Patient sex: F
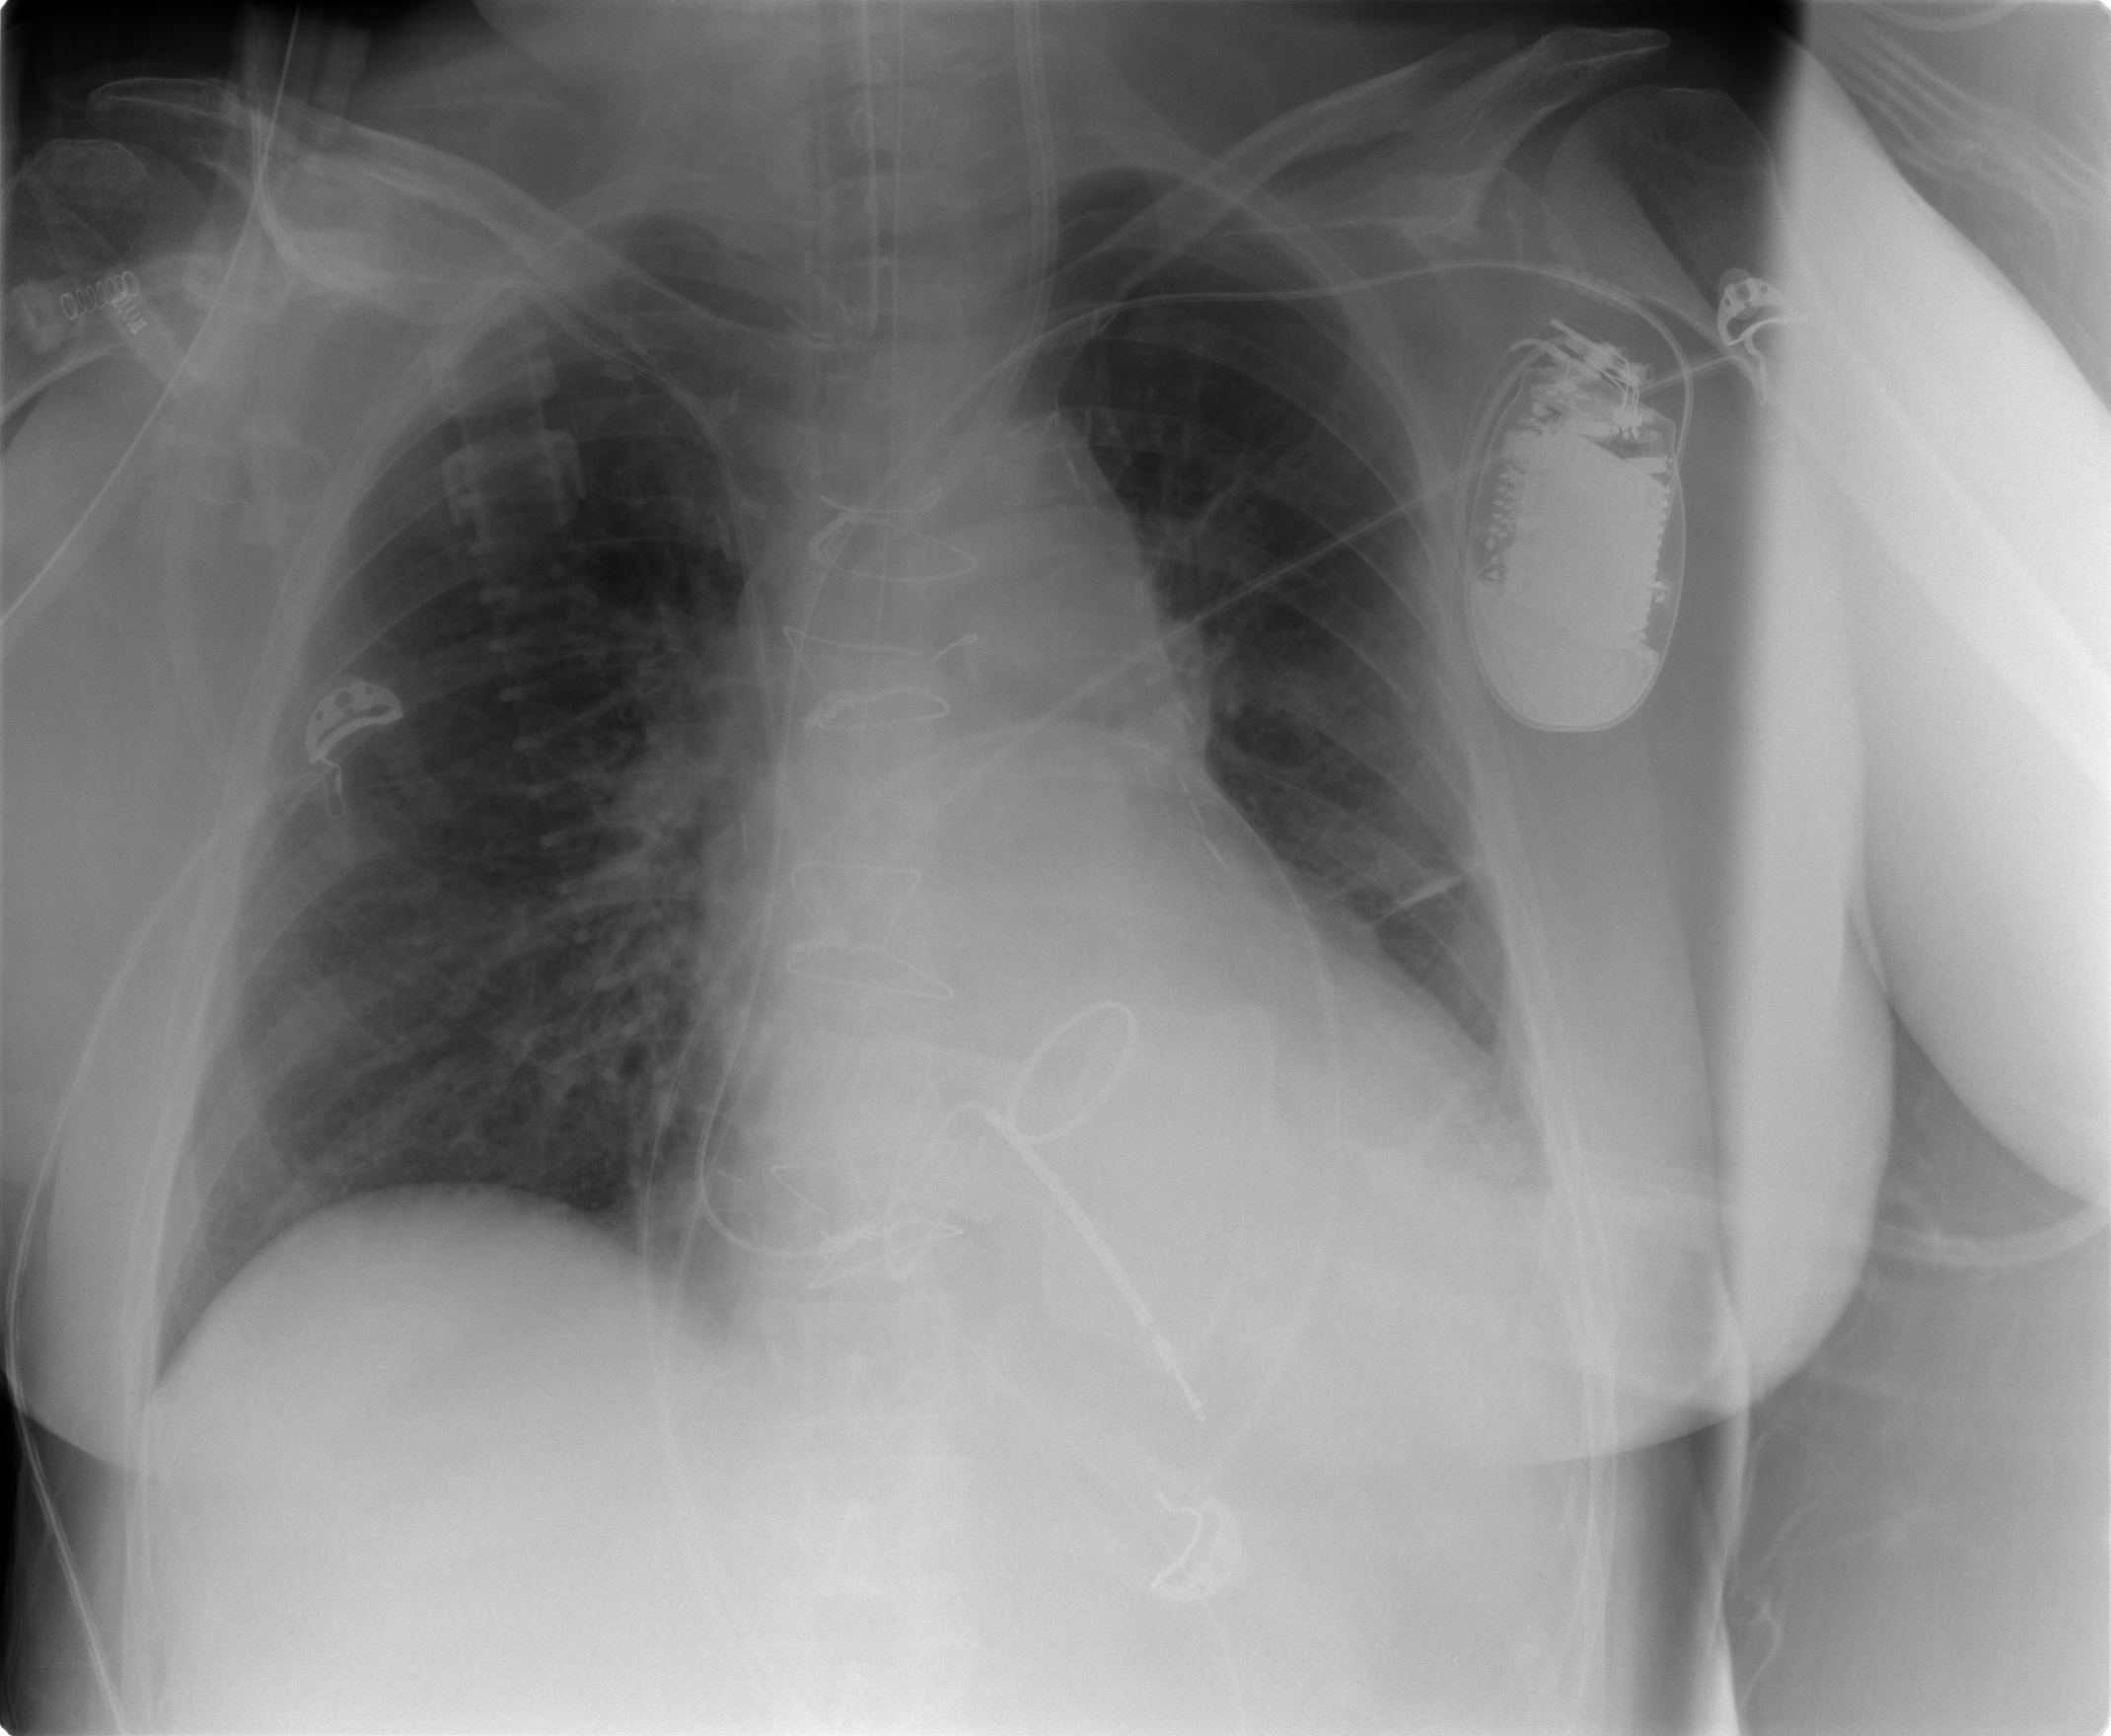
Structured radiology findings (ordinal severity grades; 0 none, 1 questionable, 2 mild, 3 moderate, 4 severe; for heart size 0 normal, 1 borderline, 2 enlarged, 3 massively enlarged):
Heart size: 2
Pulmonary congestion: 1
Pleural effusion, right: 0
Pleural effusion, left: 1
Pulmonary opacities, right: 0
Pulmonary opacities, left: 0
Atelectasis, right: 2
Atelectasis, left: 2